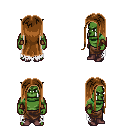
a pixel art fantasy rpg character, male body template, orc, green skin, white tattered cape, robe skirt, brown extra-long hairstyle, cloth bracers, maroon shoes, four views (front, back, left, right), 2x2 character sprite sheet, small pixel art, hard edges, no anti-aliasing